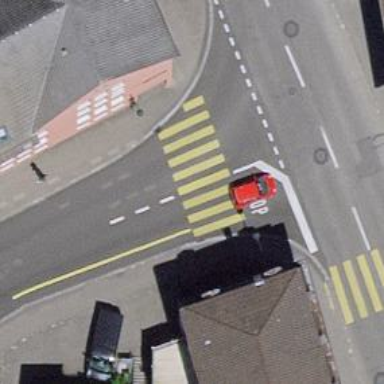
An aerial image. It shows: Zebra crossing on the road.